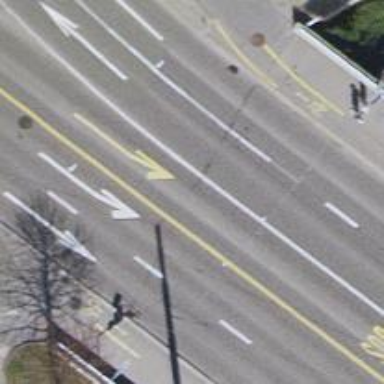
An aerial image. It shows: Secondary road with asphalt surface. The road has trolley wires.